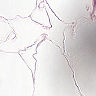
Metastatic tissue present: no